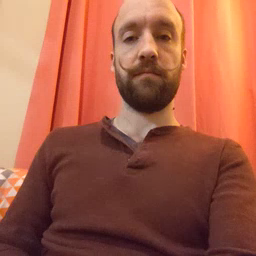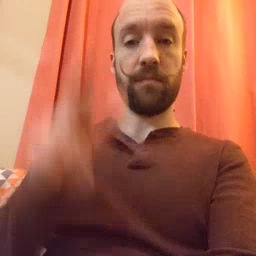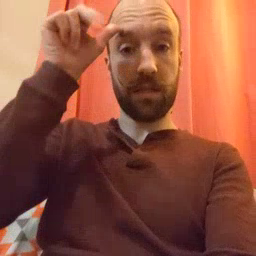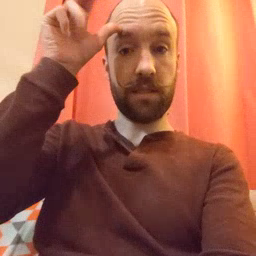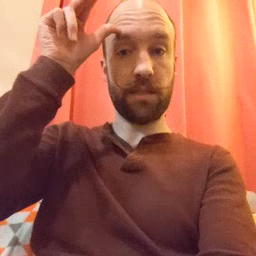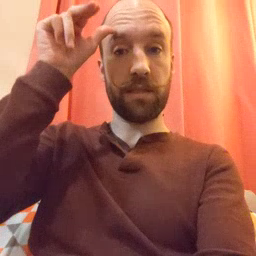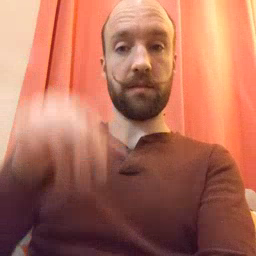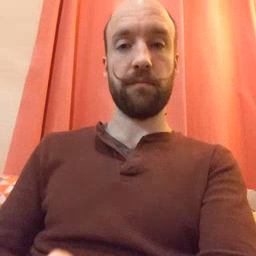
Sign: horse